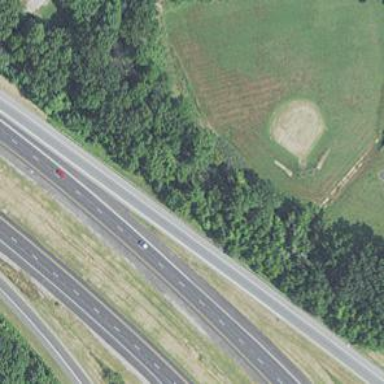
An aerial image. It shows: Asphalt motorway.